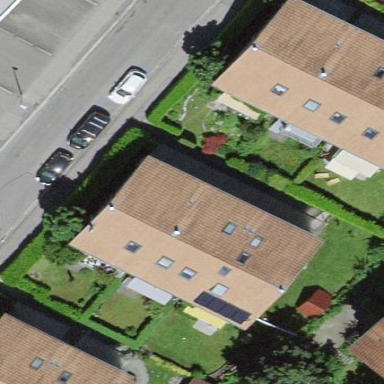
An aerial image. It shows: House with gabled roof oriented across.